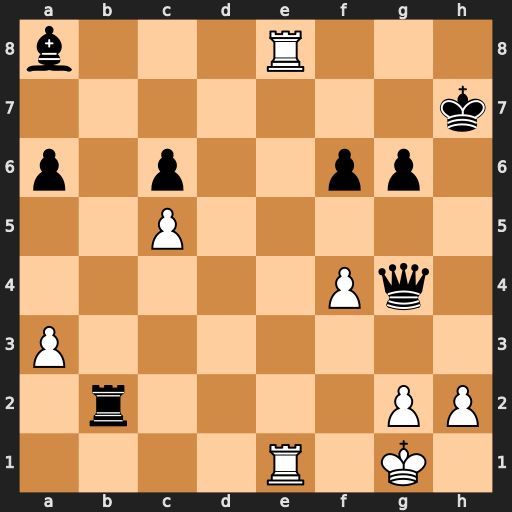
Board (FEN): b3R3/7k/p1p2pp1/2P5/5Pq1/P7/1r4PP/4R1K1
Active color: w
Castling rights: -
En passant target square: -
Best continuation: R1e7+ Kh6 Rh8#